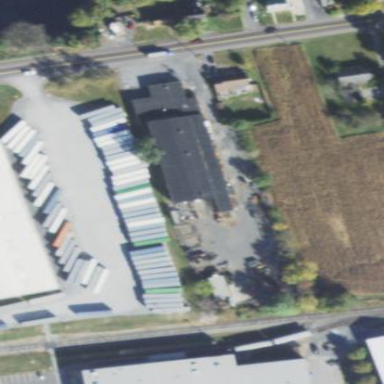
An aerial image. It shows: Commercial building.